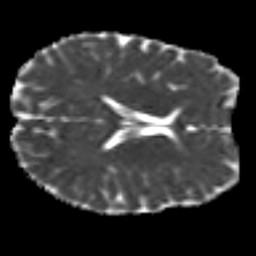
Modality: MD
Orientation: axial
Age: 22
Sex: male
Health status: ill
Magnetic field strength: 3 T
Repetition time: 8.4 s
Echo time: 0.0926 s